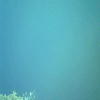
Label: water